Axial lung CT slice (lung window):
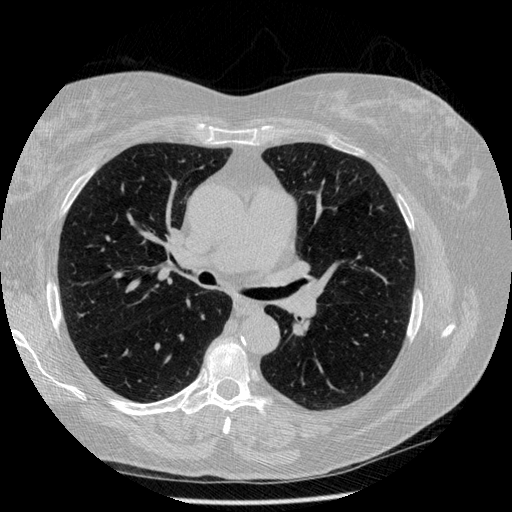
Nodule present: no